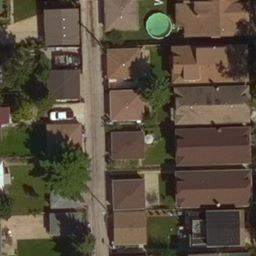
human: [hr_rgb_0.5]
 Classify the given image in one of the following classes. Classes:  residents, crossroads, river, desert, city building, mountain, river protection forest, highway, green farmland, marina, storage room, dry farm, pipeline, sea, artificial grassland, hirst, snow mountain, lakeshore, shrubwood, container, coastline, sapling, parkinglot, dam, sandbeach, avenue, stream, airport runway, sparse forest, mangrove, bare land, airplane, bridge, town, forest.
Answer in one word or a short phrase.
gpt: residents